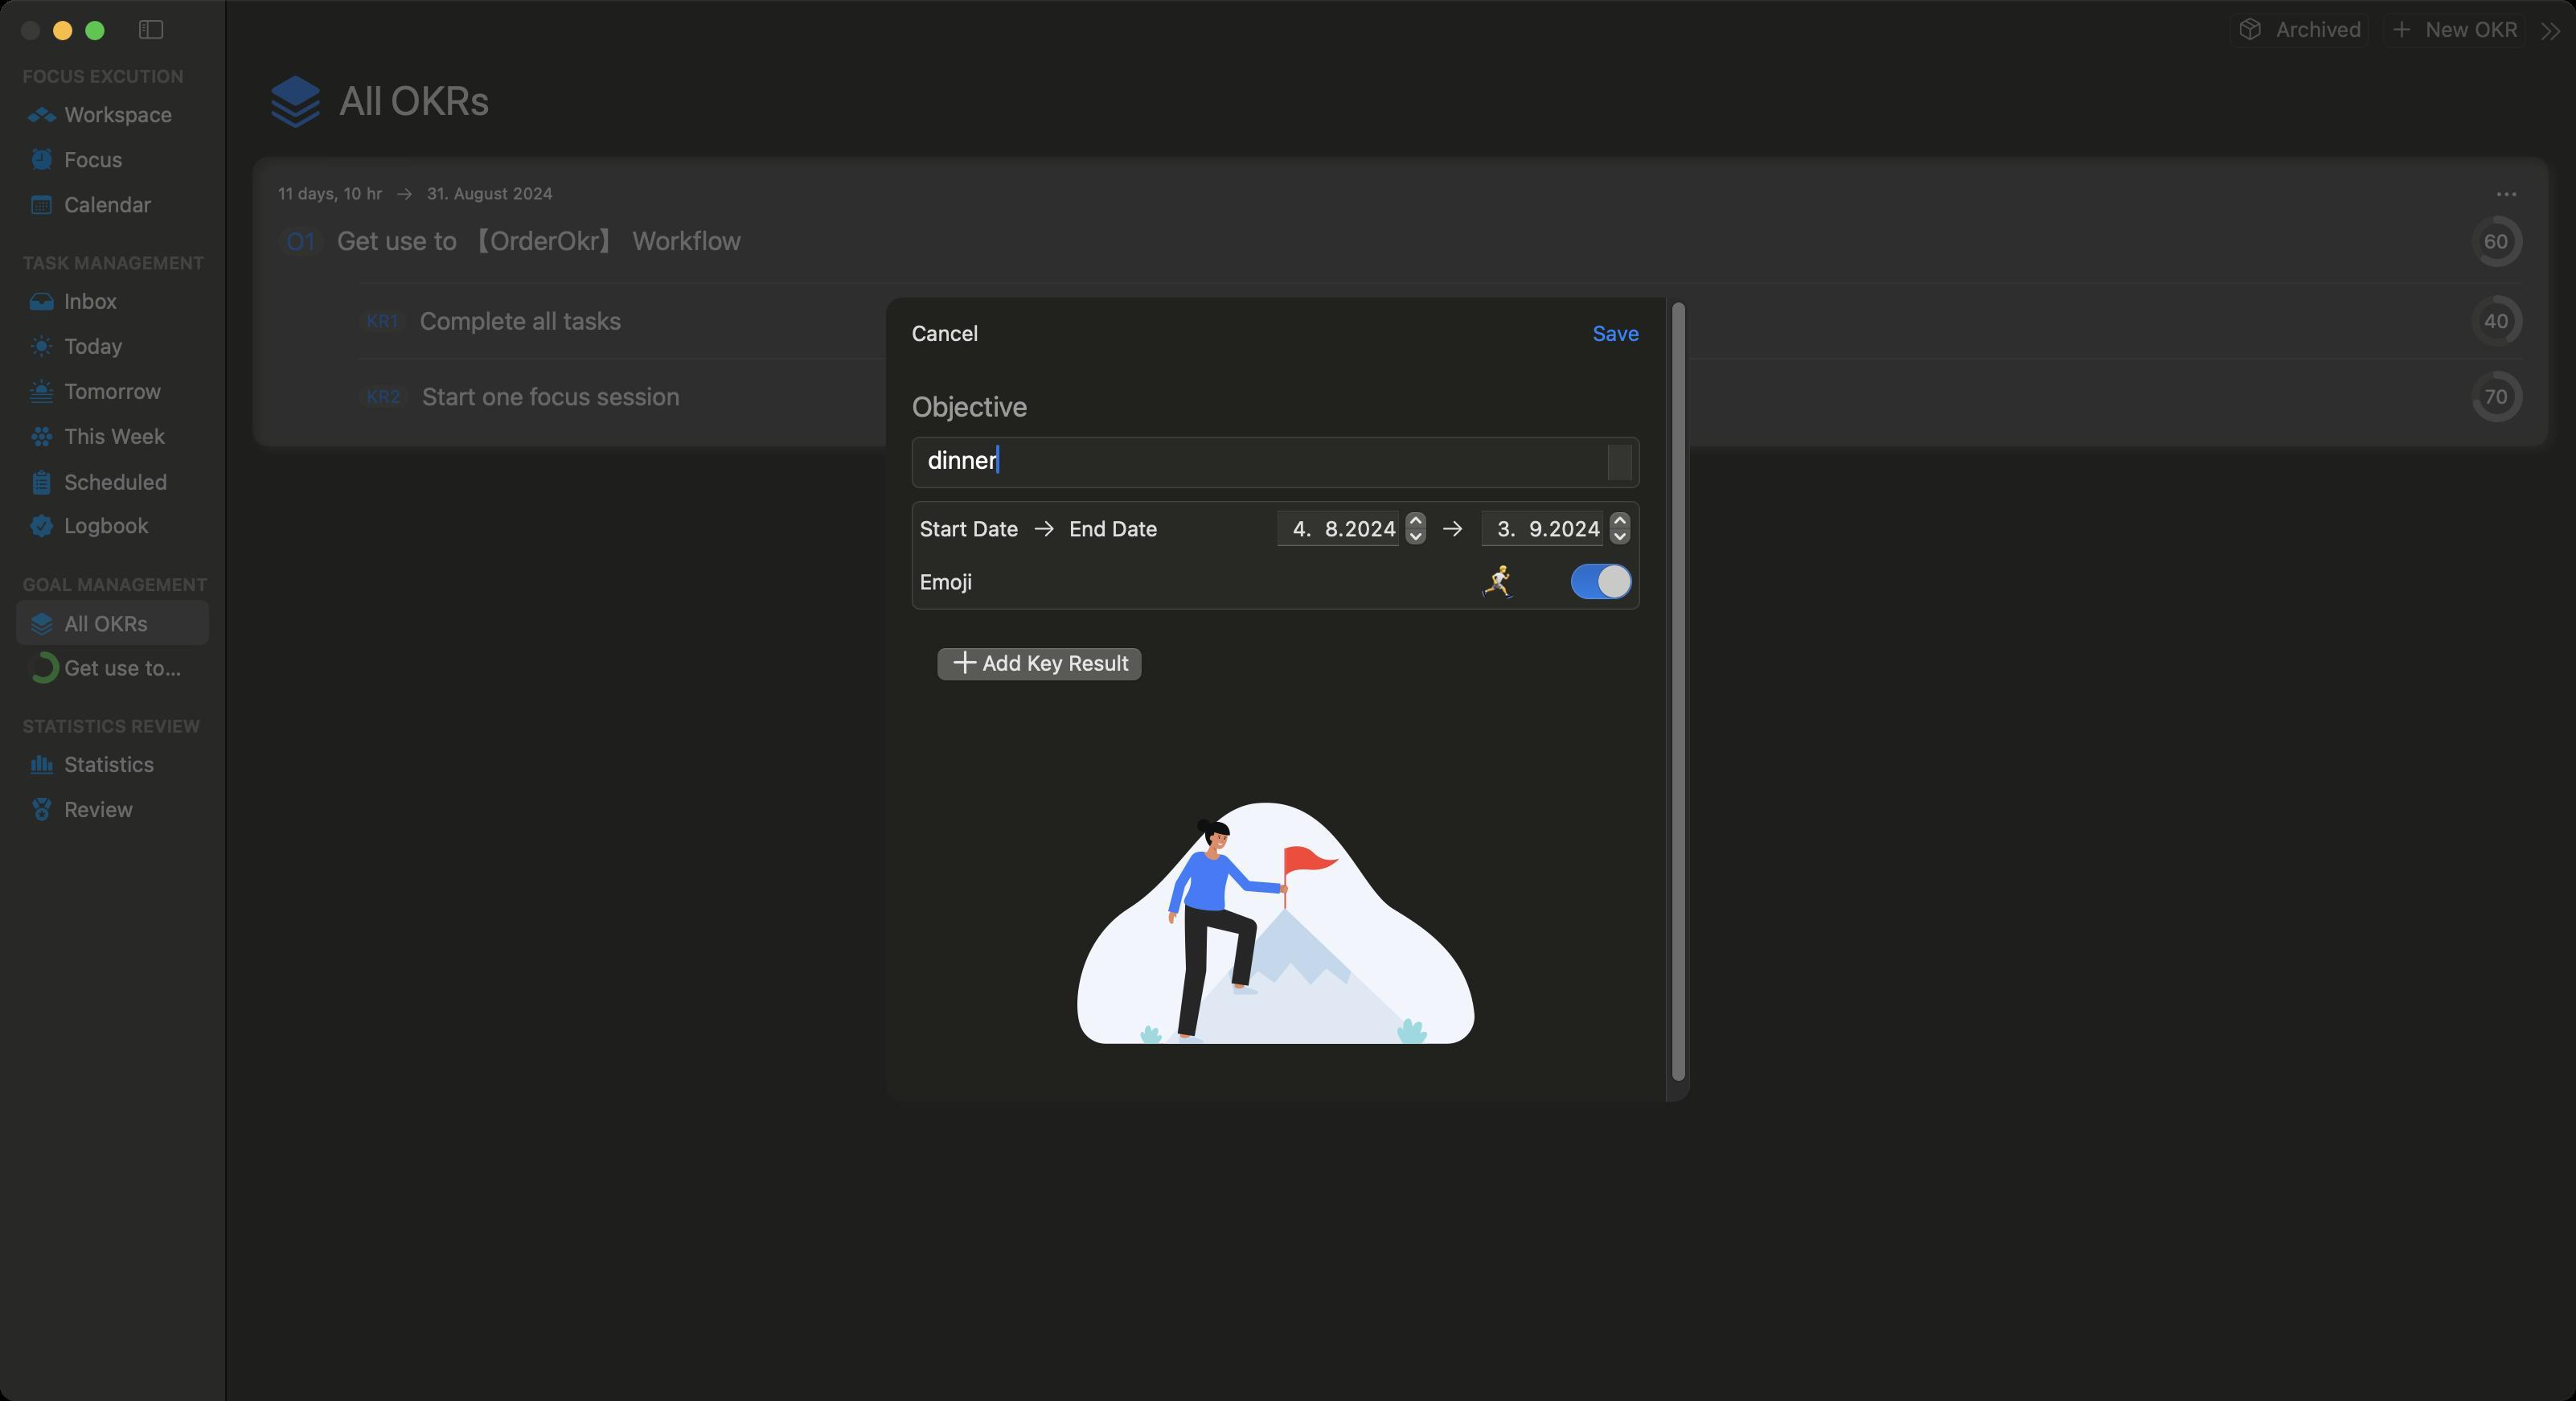
Accessibility tree:
{"name": "OrderOkr", "role": "AXWindow", "description": null, "role_description": "standard window", "value": null, "position": "10.00;122.00", "size": "1602;871", "children": [{"name": null, "role": "AXGroup", "description": null, "role_description": "group", "value": null, "position": "0.00;0.00", "size": "1602;871", "children": [{"name": null, "role": "AXSplitGroup", "description": null, "role_description": "split group", "value": null, "position": "0.00;0.00", "size": "1602;871", "children": [{"name": null, "role": "AXGroup", "description": null, "role_description": "group", "value": null, "position": "0.00;0.00", "size": "140;871", "children": [{"name": null, "role": "AXScrollArea", "description": null, "role_description": "scroll area", "value": null, "position": "0.00;38.00", "size": "140;833", "children": [{"name": null, "role": "AXOutline", "description": "Sidebar", "role_description": "outline", "value": null, "position": "0.00;38.00", "size": "140;833", "children": [{"name": null, "role": "AXRow", "description": null, "role_description": "outline row", "value": null, "position": "0.00;38.00", "size": "140;19", "children": [{"name": null, "role": "AXCell", "description": null, "role_description": "cell", "value": null, "position": "10.00;38.00", "size": "120;19", "children": [{"name": null, "role": "AXGroup", "description": null, "role_description": "group", "value": null, "position": "14.00;38.00", "size": "124;19", "children": [{"name": null, "role": "AXHeading", "description": "FOCUS EXCUTION", "role_description": "heading", "value": null, "position": "14.00;40.50", "size": "100;14", "children": []}]}]}]}, {"name": null, "role": "AXRow", "description": null, "role_description": "outline row", "value": null, "position": "0.00;57.00", "size": "140;28", "children": [{"name": null, "role": "AXCell", "description": null, "role_description": "cell", "value": null, "position": "10.00;57.00", "size": "120;28", "children": [{"name": null, "role": "AXButton", "description": "Workspace", "role_description": "button", "value": null, "position": "17.00;63.00", "size": "90;16", "children": []}]}]}, {"name": null, "role": "AXRow", "description": null, "role_description": "outline row", "value": null, "position": "0.00;85.00", "size": "140;28", "children": [{"name": null, "role": "AXCell", "description": null, "role_description": "cell", "value": null, "position": "10.00;85.00", "size": "120;28", "children": [{"name": null, "role": "AXButton", "description": "Focus", "role_description": "button", "value": null, "position": "20.00;91.04", "size": "56;16", "children": []}]}]}, {"name": null, "role": "AXRow", "description": null, "role_description": "outline row", "value": null, "position": "0.00;113.00", "size": "140;28", "children": [{"name": null, "role": "AXCell", "description": null, "role_description": "cell", "value": null, "position": "10.00;113.00", "size": "120;28", "children": [{"name": null, "role": "AXButton", "description": "Calendar", "role_description": "button", "value": null, "position": "19.50;119.00", "size": "75;16", "children": []}]}]}, {"name": null, "role": "AXRow", "description": null, "role_description": "outline row", "value": null, "position": "0.00;154.00", "size": "140;19", "children": [{"name": null, "role": "AXCell", "description": null, "role_description": "cell", "value": null, "position": "10.00;154.00", "size": "120;19", "children": [{"name": null, "role": "AXGroup", "description": null, "role_description": "group", "value": null, "position": "14.00;154.00", "size": "124;19", "children": [{"name": null, "role": "AXHeading", "description": "TASK MANAGEMENT", "role_description": "heading", "value": null, "position": "14.00;156.50", "size": "114;14", "children": []}]}]}]}, {"name": null, "role": "AXRow", "description": null, "role_description": "outline row", "value": null, "position": "0.00;173.00", "size": "140;28", "children": [{"name": null, "role": "AXCell", "description": null, "role_description": "cell", "value": null, "position": "10.00;173.00", "size": "120;28", "children": [{"name": null, "role": "AXButton", "description": "Inbox", "role_description": "button", "value": null, "position": "18.50;179.00", "size": "54;16", "children": []}]}]}, {"name": null, "role": "AXRow", "description": null, "role_description": "outline row", "value": null, "position": "0.00;201.00", "size": "140;28", "children": [{"name": null, "role": "AXCell", "description": null, "role_description": "cell", "value": null, "position": "10.00;201.00", "size": "120;28", "children": [{"name": null, "role": "AXButton", "description": "Today", "role_description": "button", "value": null, "position": "19.00;206.79", "size": "58;16", "children": []}]}]}, {"name": null, "role": "AXRow", "description": null, "role_description": "outline row", "value": null, "position": "0.00;229.00", "size": "140;28", "children": [{"name": null, "role": "AXCell", "description": null, "role_description": "cell", "value": null, "position": "10.00;229.00", "size": "120;28", "children": [{"name": null, "role": "AXButton", "description": "Tomorrow", "role_description": "button", "value": null, "position": "18.50;234.83", "size": "82;16", "children": []}]}]}, {"name": null, "role": "AXRow", "description": null, "role_description": "outline row", "value": null, "position": "0.00;257.00", "size": "140;28", "children": [{"name": null, "role": "AXCell", "description": null, "role_description": "cell", "value": null, "position": "10.00;257.00", "size": "120;28", "children": [{"name": null, "role": "AXButton", "description": "This Week", "role_description": "button", "value": null, "position": "19.50;263.00", "size": "84;16", "children": []}]}]}, {"name": null, "role": "AXRow", "description": null, "role_description": "outline row", "value": null, "position": "0.00;285.00", "size": "140;28", "children": [{"name": null, "role": "AXCell", "description": null, "role_description": "cell", "value": null, "position": "10.00;285.00", "size": "120;28", "children": [{"name": null, "role": "AXButton", "description": "Scheduled", "role_description": "button", "value": null, "position": "20.50;291.00", "size": "84;16", "children": []}]}]}, {"name": null, "role": "AXRow", "description": null, "role_description": "outline row", "value": null, "position": "0.00;313.00", "size": "140;28", "children": [{"name": null, "role": "AXCell", "description": null, "role_description": "cell", "value": null, "position": "10.00;313.00", "size": "120;28", "children": [{"name": null, "role": "AXButton", "description": "Logbook", "role_description": "button", "value": null, "position": "18.50;318.58", "size": "74;16", "children": []}]}]}, {"name": null, "role": "AXRow", "description": null, "role_description": "outline row", "value": null, "position": "0.00;354.00", "size": "140;19", "children": [{"name": null, "role": "AXCell", "description": null, "role_description": "cell", "value": null, "position": "10.00;354.00", "size": "120;19", "children": [{"name": null, "role": "AXGroup", "description": null, "role_description": "group", "value": null, "position": "14.00;354.00", "size": "124;19", "children": [{"name": null, "role": "AXHeading", "description": "GOAL MANAGEMENT", "role_description": "heading", "value": null, "position": "14.00;356.50", "size": "116;14", "children": []}]}]}]}, {"name": null, "role": "AXRow", "description": null, "role_description": "outline row", "value": null, "position": "0.00;373.00", "size": "140;28", "children": [{"name": null, "role": "AXCell", "description": null, "role_description": "cell", "value": null, "position": "10.00;373.00", "size": "120;28", "children": [{"name": null, "role": "AXButton", "description": "All OKRs", "role_description": "button", "value": null, "position": "18.00;379.33", "size": "74;16", "children": []}]}]}, {"name": null, "role": "AXRow", "description": null, "role_description": "outline row", "value": null, "position": "0.00;401.00", "size": "140;28", "children": [{"name": null, "role": "AXCell", "description": null, "role_description": "cell", "value": null, "position": "10.00;401.00", "size": "120;28", "children": [{"name": null, "role": "AXButton", "description": "Get use to 【OrderOkr】 Workflow", "role_description": "button", "value": null, "position": "17.00;405.00", "size": "96;20", "children": []}]}]}, {"name": null, "role": "AXRow", "description": null, "role_description": "outline row", "value": null, "position": "0.00;442.00", "size": "140;19", "children": [{"name": null, "role": "AXCell", "description": null, "role_description": "cell", "value": null, "position": "10.00;442.00", "size": "120;19", "children": [{"name": null, "role": "AXGroup", "description": null, "role_description": "group", "value": null, "position": "14.00;442.00", "size": "124;19", "children": [{"name": null, "role": "AXHeading", "description": "STATISTICS REVIEW", "role_description": "heading", "value": null, "position": "14.00;444.50", "size": "111;14", "children": []}]}]}]}, {"name": null, "role": "AXRow", "description": null, "role_description": "outline row", "value": null, "position": "0.00;461.00", "size": "140;28", "children": [{"name": null, "role": "AXCell", "description": null, "role_description": "cell", "value": null, "position": "10.00;461.00", "size": "120;28", "children": [{"name": null, "role": "AXButton", "description": "Statistics", "role_description": "button", "value": null, "position": "19.00;467.00", "size": "78;16", "children": []}]}]}, {"name": null, "role": "AXRow", "description": null, "role_description": "outline row", "value": null, "position": "0.00;489.00", "size": "140;28", "children": [{"name": null, "role": "AXCell", "description": null, "role_description": "cell", "value": null, "position": "10.00;489.00", "size": "120;28", "children": [{"name": null, "role": "AXButton", "description": "Review", "role_description": "button", "value": null, "position": "20.00;494.83", "size": "63;16", "children": []}]}]}, {"name": null, "role": "AXColumn", "description": null, "role_description": "column", "value": null, "position": "10.00;38.00", "size": "120;833", "children": []}]}]}]}, {"name": null, "role": "AXSplitter", "description": null, "role_description": "splitter", "value": 140.0, "position": "140.00;38.00", "size": "1;833", "children": []}, {"name": null, "role": "AXGroup", "description": null, "role_description": "group", "value": null, "position": "141.00;0.00", "size": "1461;871", "children": [{"name": null, "role": "AXScrollArea", "description": null, "role_description": "scroll area", "value": null, "position": "141.00;38.00", "size": "1461;833", "children": [{"name": null, "role": "AXTable", "description": null, "role_description": "list", "value": null, "position": "141.00;38.00", "size": "1461;833", "children": [{"name": null, "role": "AXRow", "description": null, "role_description": "table row", "value": null, "position": "141.00;38.00", "size": "1461;48", "children": [{"name": null, "role": "AXCell", "description": null, "role_description": "cell", "value": null, "position": "149.00;38.00", "size": "1444;48", "children": [{"name": null, "role": "AXImage", "description": "Hdr", "role_description": "image", "value": null, "position": "165.50;44.00", "size": "37;36", "children": []}, {"name": null, "role": "AXStaticText", "description": null, "role_description": "text", "value": "All OKRs", "position": "211.00;47.25", "size": "94;29", "children": []}]}]}, {"name": null, "role": "AXRow", "description": null, "role_description": "table row", "value": null, "position": "141.00;85.50", "size": "1461;0", "children": [{"name": null, "role": "AXCell", "description": null, "role_description": "cell", "value": null, "position": "141.00;85.50", "size": "1461;0", "children": [{"name": null, "role": "AXGroup", "description": null, "role_description": "group", "value": null, "position": "149.00;85.50", "size": "1444;0", "children": []}]}]}, {"name": null, "role": "AXRow", "description": null, "role_description": "table row", "value": null, "position": "141.00;85.50", "size": "1461;204", "children": [{"name": null, "role": "AXCell", "description": null, "role_description": "cell", "value": null, "position": "149.00;85.50", "size": "1444;204", "children": [{"name": null, "role": "AXStaticText", "description": null, "role_description": "text", "value": "11 days, 10 hr", "position": "173.00;114.10", "size": "65;13", "children": []}, {"name": null, "role": "AXImage", "description": "Right", "role_description": "image", "value": null, "position": "247.00;117.00", "size": "10;8", "children": []}, {"name": null, "role": "AXStaticText", "description": null, "role_description": "text", "value": "31. August 2024", "position": "265.50;114.10", "size": "79;13", "children": []}, {"name": "More", "role": "AXPopUpButton", "description": null, "role_description": "pop up button", "value": null, "position": "1549.00;113.50", "size": "20;14", "children": []}, {"name": null, "role": "AXStaticText", "description": null, "role_description": "text", "value": "O1", "position": "178.00;140.33", "size": "18;19", "children": []}, {"name": null, "role": "AXStaticText", "description": null, "role_description": "text", "value": "Get use to 【OrderOkr】 Workflow", "position": "209.50;140.33", "size": "252;19", "children": []}, {"name": null, "role": "AXProgressIndicator", "description": "60", "role_description": "progress indicator", "value": 0.6000000238418579, "position": "1537.00;134.00", "size": "32;32", "children": []}, {"name": null, "role": "AXStaticText", "description": null, "role_description": "text", "value": "KR1", "position": "228.00;192.40", "size": "20;14", "children": []}, {"name": null, "role": "AXStaticText", "description": null, "role_description": "text", "value": "Complete all tasks", "position": "261.00;189.90", "size": "126;19", "children": []}, {"name": null, "role": "AXProgressIndicator", "description": "40", "role_description": "progress indicator", "value": 0.4000000059604645, "position": "1537.00;183.50", "size": "32;32", "children": []}, {"name": null, "role": "AXStaticText", "description": null, "role_description": "text", "value": "KR2", "position": "228.00;239.40", "size": "22;14", "children": []}, {"name": null, "role": "AXStaticText", "description": null, "role_description": "text", "value": "Start one focus session", "position": "262.50;236.90", "size": "160;19", "children": []}, {"name": null, "role": "AXProgressIndicator", "description": "70", "role_description": "progress indicator", "value": 0.699999988079071, "position": "1537.00;230.50", "size": "32;32", "children": []}]}]}, {"name": null, "role": "AXColumn", "description": null, "role_description": "column", "value": null, "position": "141.00;38.00", "size": "1461;833", "children": []}]}]}]}]}]}, {"name": null, "role": "AXGroup", "description": null, "role_description": "group", "value": null, "position": "0.00;0.00", "size": "1602;38", "children": []}, {"name": null, "role": "AXToolbar", "description": null, "role_description": "toolbar", "value": null, "position": "0.00;0.00", "size": "1602;38", "children": [{"name": null, "role": "AXButton", "description": "Hide Sidebar", "role_description": "button", "value": null, "position": "76.00;0.00", "size": "36;38", "children": [{"name": null, "role": "AXButton", "description": "Hide Sidebar", "role_description": "button", "value": null, "position": "85.00;8.00", "size": "18;16", "children": []}]}, {"name": null, "role": "AXButton", "description": "Archived", "role_description": "button", "value": null, "position": "1382.00;0.00", "size": "96;38", "children": [{"name": null, "role": "AXButton", "description": "Archived", "role_description": "button", "value": null, "position": "1391.50;9.00", "size": "78;16", "children": []}]}, {"name": null, "role": "AXButton", "description": "New OKR", "role_description": "button", "value": null, "position": "1478.00;0.00", "size": "97;38", "children": [{"name": null, "role": "AXButton", "description": "New OKR", "role_description": "button", "value": null, "position": "1487.00;9.00", "size": "79;16", "children": []}]}, {"name": null, "role": "AXPopUpButton", "description": "more toolbar items", "role_description": "pop up button", "value": null, "position": "1571.00;12.00", "size": "26;14", "children": []}]}, {"name": null, "role": "AXButton", "description": null, "role_description": "close button", "value": null, "position": "12.00;11.00", "size": "14;16", "children": []}, {"name": null, "role": "AXButton", "description": null, "role_description": "zoom button", "value": null, "position": "52.00;11.00", "size": "14;16", "children": [{"name": null, "role": "AXGroup", "description": null, "role_description": "group", "value": null, "position": "52.00;11.00", "size": "14;16", "children": [{"name": null, "role": "AXGroup", "description": null, "role_description": "group", "value": null, "position": "52.00;11.00", "size": "14;16", "children": []}]}]}, {"name": null, "role": "AXButton", "description": null, "role_description": "minimize button", "value": null, "position": "32.00;11.00", "size": "14;16", "children": []}, {"name": null, "role": "AXSheet", "description": null, "role_description": "sheet", "value": null, "position": "551.00;185.00", "size": "500;500", "children": [{"name": null, "role": "AXGroup", "description": null, "role_description": "group", "value": null, "position": "551.00;185.00", "size": "500;500", "children": [{"name": null, "role": "AXScrollArea", "description": null, "role_description": "scroll area", "value": null, "position": "551.00;185.00", "size": "500;500", "children": [{"name": null, "role": "AXTable", "description": null, "role_description": "list", "value": null, "position": "551.00;185.00", "size": "500;500", "children": [{"name": null, "role": "AXRow", "description": null, "role_description": "table row", "value": null, "position": "551.00;195.00", "size": "485;24", "children": [{"name": null, "role": "AXCell", "description": null, "role_description": "cell", "value": null, "position": "567.00;195.00", "size": "453;24", "children": [{"name": null, "role": "AXButton", "description": "Cancel", "role_description": "button", "value": null, "position": "567.00;199.00", "size": "42;16", "children": []}, {"name": null, "role": "AXButton", "description": "Save", "role_description": "button", "value": null, "position": "990.50;199.00", "size": "30;16", "children": []}]}]}, {"name": null, "role": "AXRow", "description": null, "role_description": "table row", "value": null, "position": "551.00;239.00", "size": "485;28", "children": [{"name": null, "role": "AXCell", "description": null, "role_description": "cell", "value": null, "position": "551.00;239.00", "size": "485;28", "children": [{"name": null, "role": "AXGroup", "description": null, "role_description": "group", "value": null, "position": "567.00;239.00", "size": "453;28", "children": [{"name": null, "role": "AXHeading", "description": "Objective", "role_description": "heading", "value": null, "position": "567.00;243.00", "size": "72;20", "children": []}]}]}]}, {"name": null, "role": "AXRow", "description": null, "role_description": "table row", "value": null, "position": "551.00;267.50", "size": "485;40", "children": [{"name": null, "role": "AXCell", "description": null, "role_description": "cell", "value": null, "position": "567.00;267.50", "size": "453;40", "children": [{"name": null, "role": "AXGroup", "description": null, "role_description": "group", "value": null, "position": "567.00;271.50", "size": "453;32", "children": [{"name": null, "role": "AXScrollArea", "description": null, "role_description": "scroll area", "value": null, "position": "572.00;276.50", "size": "443;22", "children": [{"name": null, "role": "AXTextArea", "description": null, "role_description": "text entry area", "value": "dinner", "position": "572.00;276.50", "size": "428;22", "children": []}, {"name": null, "role": "AXScrollBar", "description": null, "role_description": "scroll bar", "value": 0.0, "position": "1000.00;276.50", "size": "15;22", "children": []}]}]}]}]}, {"name": null, "role": "AXRow", "description": null, "role_description": "table row", "value": null, "position": "551.00;307.50", "size": "485;76", "children": [{"name": null, "role": "AXCell", "description": null, "role_description": "cell", "value": null, "position": "567.00;307.50", "size": "453;76", "children": [{"name": null, "role": "AXGroup", "description": null, "role_description": "group", "value": null, "position": "567.00;311.50", "size": "453;68", "children": [{"name": null, "role": "AXStaticText", "description": null, "role_description": "text", "value": "Start Date", "position": "572.00;320.67", "size": "62;16", "children": []}, {"name": null, "role": "AXImage", "description": "Right", "role_description": "image", "value": null, "position": "643.50;323.50", "size": "12;10", "children": []}, {"name": null, "role": "AXStaticText", "description": null, "role_description": "text", "value": "End Date", "position": "665.00;320.67", "size": "56;16", "children": []}, {"name": null, "role": "AXDateTimeArea", "description": "", "role_description": "date time area", "value": "2024-08-04 11:41:10 +0000", "position": "793.50;316.50", "size": "94;24", "children": []}, {"name": null, "role": "AXImage", "description": "Right", "role_description": "image", "value": null, "position": "897.50;323.50", "size": "12;10", "children": []}, {"name": null, "role": "AXDateTimeArea", "description": "", "role_description": "date time area", "value": "2024-09-03 11:41:10 +0000", "position": "920.50;316.50", "size": "94;24", "children": []}, {"name": null, "role": "AXStaticText", "description": null, "role_description": "text", "value": "Emoji", "position": "572.00;353.33", "size": "33;16", "children": []}, {"name": null, "role": "AXButton", "description": "🏃", "role_description": "button", "value": null, "position": "918.00;348.50", "size": "26;26", "children": []}, {"name": null, "role": "AXCheckBox", "description": null, "role_description": "switch", "value": 1, "position": "977.00;350.50", "size": "38;22", "children": []}]}]}]}, {"name": null, "role": "AXRow", "description": null, "role_description": "table row", "value": null, "position": "551.00;383.00", "size": "485;60", "children": [{"name": null, "role": "AXCell", "description": null, "role_description": "cell", "value": null, "position": "567.00;383.00", "size": "453;60", "children": [{"name": null, "role": "AXButton", "description": "Add Key Result", "role_description": "button", "value": null, "position": "567.00;387.00", "size": "160;52", "children": []}]}]}, {"name": null, "role": "AXRow", "description": null, "role_description": "table row", "value": null, "position": "551.00;463.00", "size": "485;0", "children": [{"name": null, "role": "AXCell", "description": null, "role_description": "cell", "value": null, "position": "551.00;463.00", "size": "485;0", "children": [{"name": null, "role": "AXGroup", "description": null, "role_description": "group", "value": null, "position": "567.00;463.00", "size": "453;0", "children": []}]}]}, {"name": null, "role": "AXRow", "description": null, "role_description": "table row", "value": null, "position": "551.00;463.00", "size": "485;222", "children": [{"name": null, "role": "AXCell", "description": null, "role_description": "cell", "value": null, "position": "567.00;463.00", "size": "453;222", "children": [{"name": null, "role": "AXImage", "description": "Milestone", "role_description": "image", "value": null, "position": "670.00;499.00", "size": "247;150", "children": []}]}]}, {"name": null, "role": "AXColumn", "description": null, "role_description": "column", "value": null, "position": "561.00;185.00", "size": "465;510", "children": []}]}, {"name": null, "role": "AXScrollBar", "description": null, "role_description": "scroll bar", "value": 0.0, "position": "1036.00;185.00", "size": "15;500", "children": [{"name": null, "role": "AXValueIndicator", "description": null, "role_description": "value indicator", "value": 0.0, "position": "1036.00;187.00", "size": "15;486", "children": []}, {"name": null, "role": "AXButton", "description": null, "role_description": "increment arrow button", "value": null, "position": "1036.00;185.00", "size": "0;0", "children": []}, {"name": null, "role": "AXButton", "description": null, "role_description": "decrement arrow button", "value": null, "position": "1036.00;185.00", "size": "0;0", "children": []}, {"name": null, "role": "AXButton", "description": null, "role_description": "increment page button", "value": null, "position": "1036.00;673.50", "size": "15;12", "children": []}, {"name": null, "role": "AXButton", "description": null, "role_description": "decrement page button", "value": null, "position": "1036.00;185.00", "size": "15;2", "children": []}]}]}]}]}]}